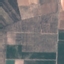
Land use / land cover: PermanentCrop